Chest X-ray. View position: PA
Patient age: 47
Patient sex: F
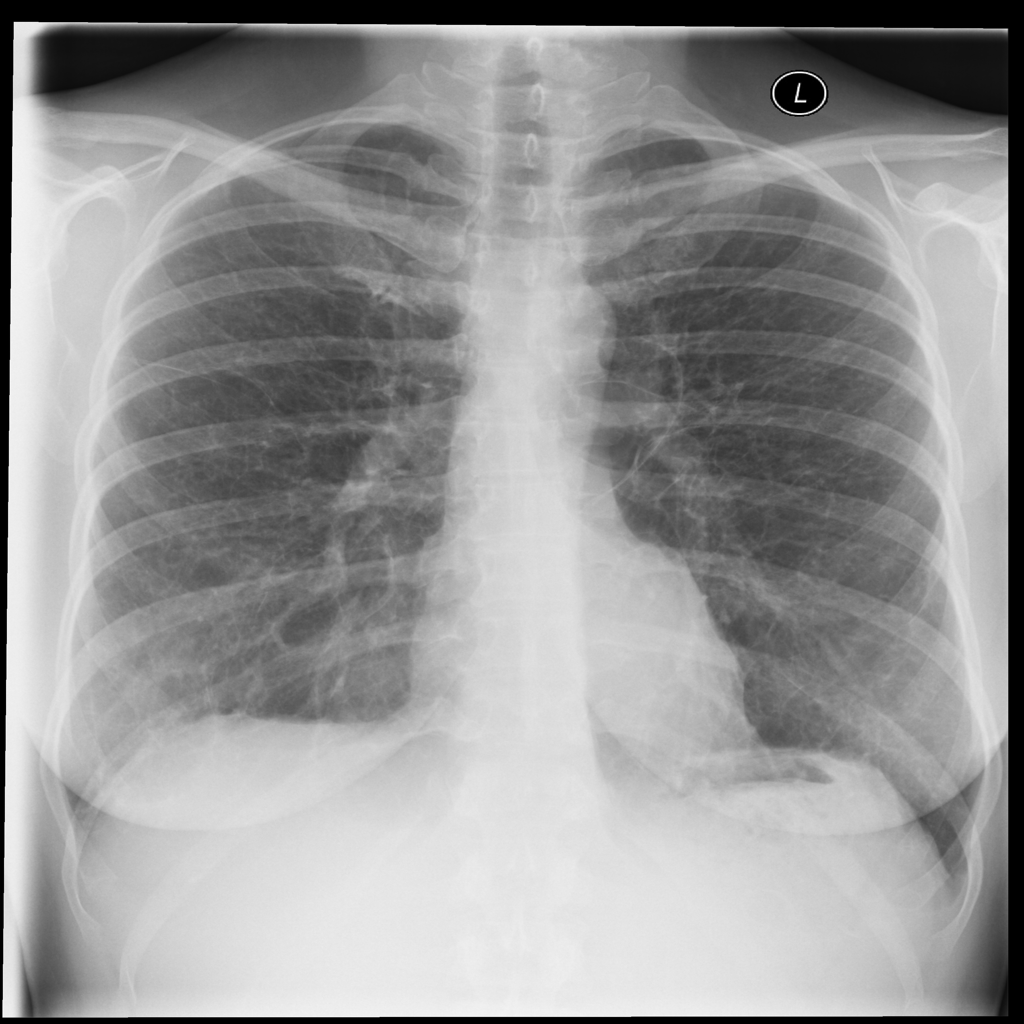
Finding: Pneumothorax